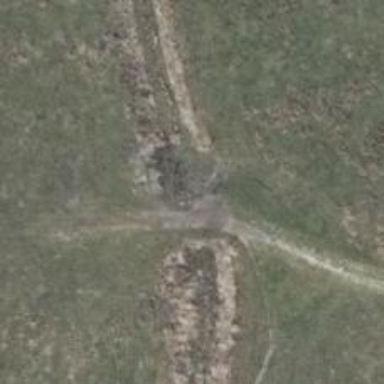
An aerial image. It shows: Culvert tunnel.